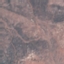
Label: HerbaceousVegetation